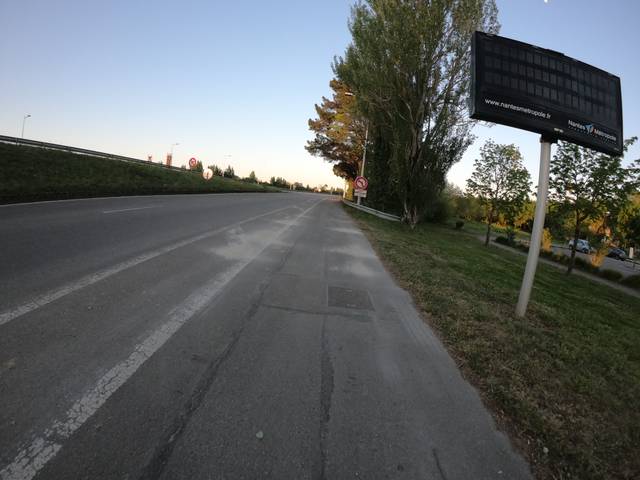
Region: France
Coordinates: 47.193, -1.569